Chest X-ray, PA view. Patient: 61 years old, sex F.
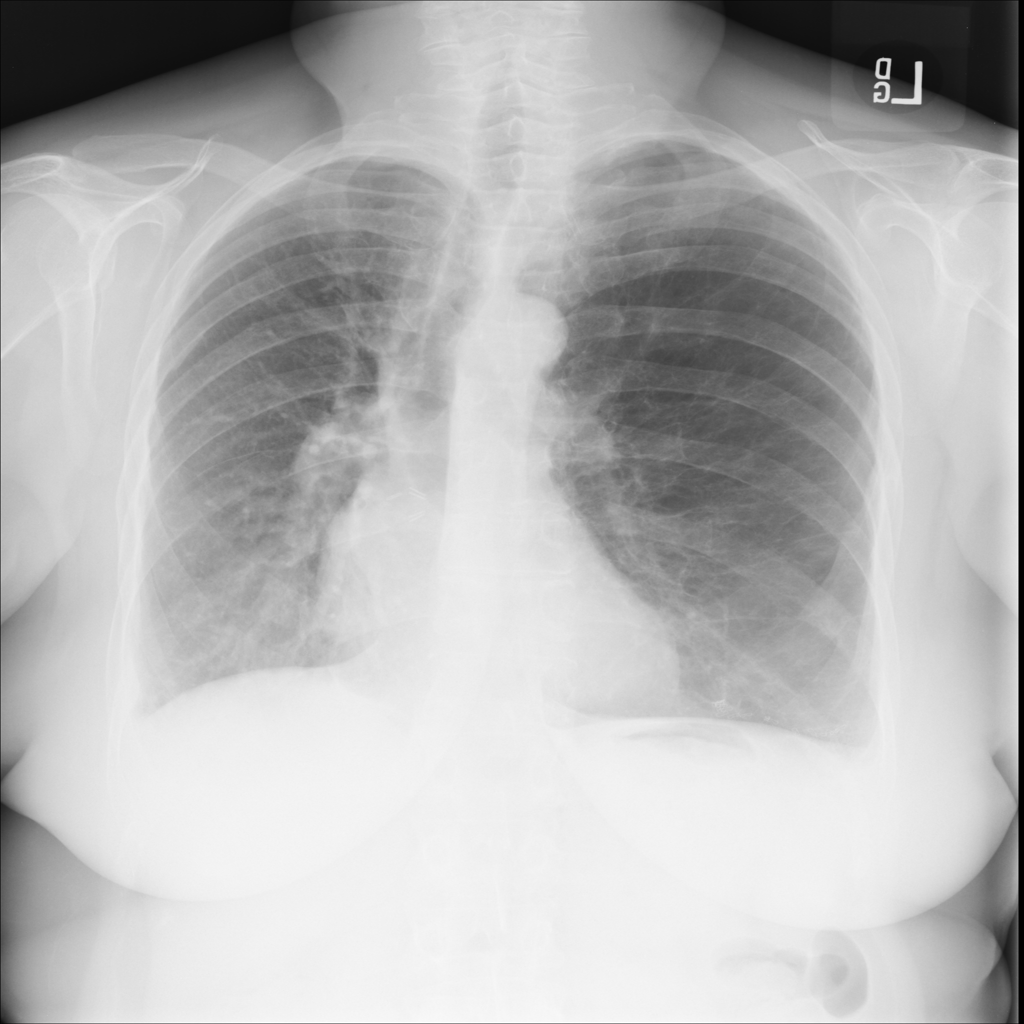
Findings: No Finding